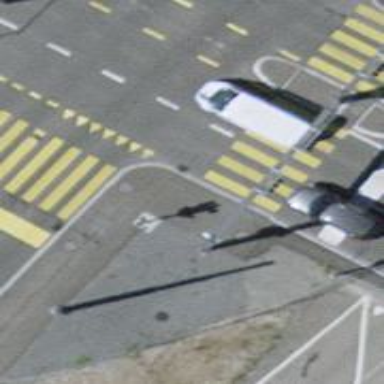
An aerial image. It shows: Kerb barrier.